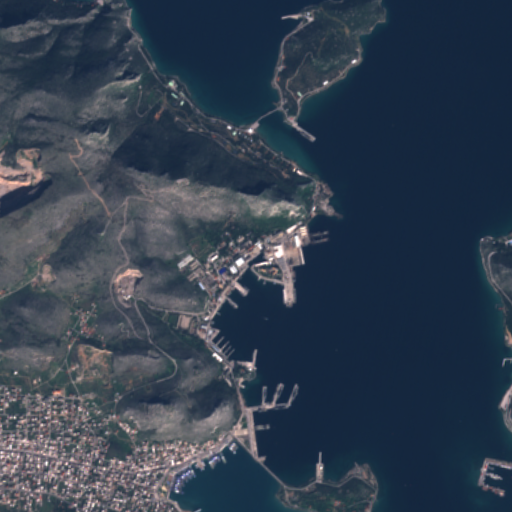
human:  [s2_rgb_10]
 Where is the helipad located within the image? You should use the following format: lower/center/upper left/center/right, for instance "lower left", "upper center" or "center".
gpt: The helipad is located in the lower center of the image.
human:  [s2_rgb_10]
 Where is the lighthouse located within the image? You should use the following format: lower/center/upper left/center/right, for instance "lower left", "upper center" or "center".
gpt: The lighthouse is located in the upper center of the image.
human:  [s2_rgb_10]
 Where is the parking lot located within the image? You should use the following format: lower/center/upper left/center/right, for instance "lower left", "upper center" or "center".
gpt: The parking lot is located in the lower right of the image.
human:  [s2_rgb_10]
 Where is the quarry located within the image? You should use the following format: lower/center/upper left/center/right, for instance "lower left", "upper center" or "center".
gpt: The quarry is located in the upper left of the image.
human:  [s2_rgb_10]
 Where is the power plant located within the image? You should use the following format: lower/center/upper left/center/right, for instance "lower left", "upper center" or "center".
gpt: There is no power plant in the image.